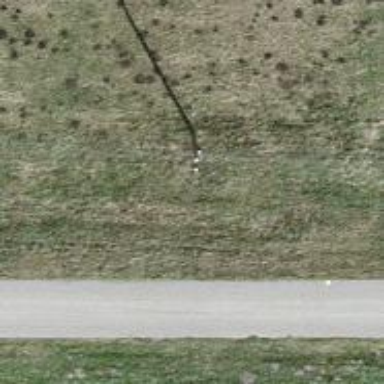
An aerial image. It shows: Power pole.